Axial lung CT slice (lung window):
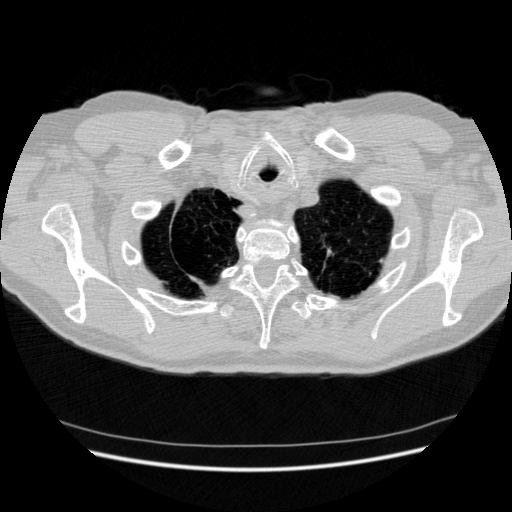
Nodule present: no